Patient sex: M
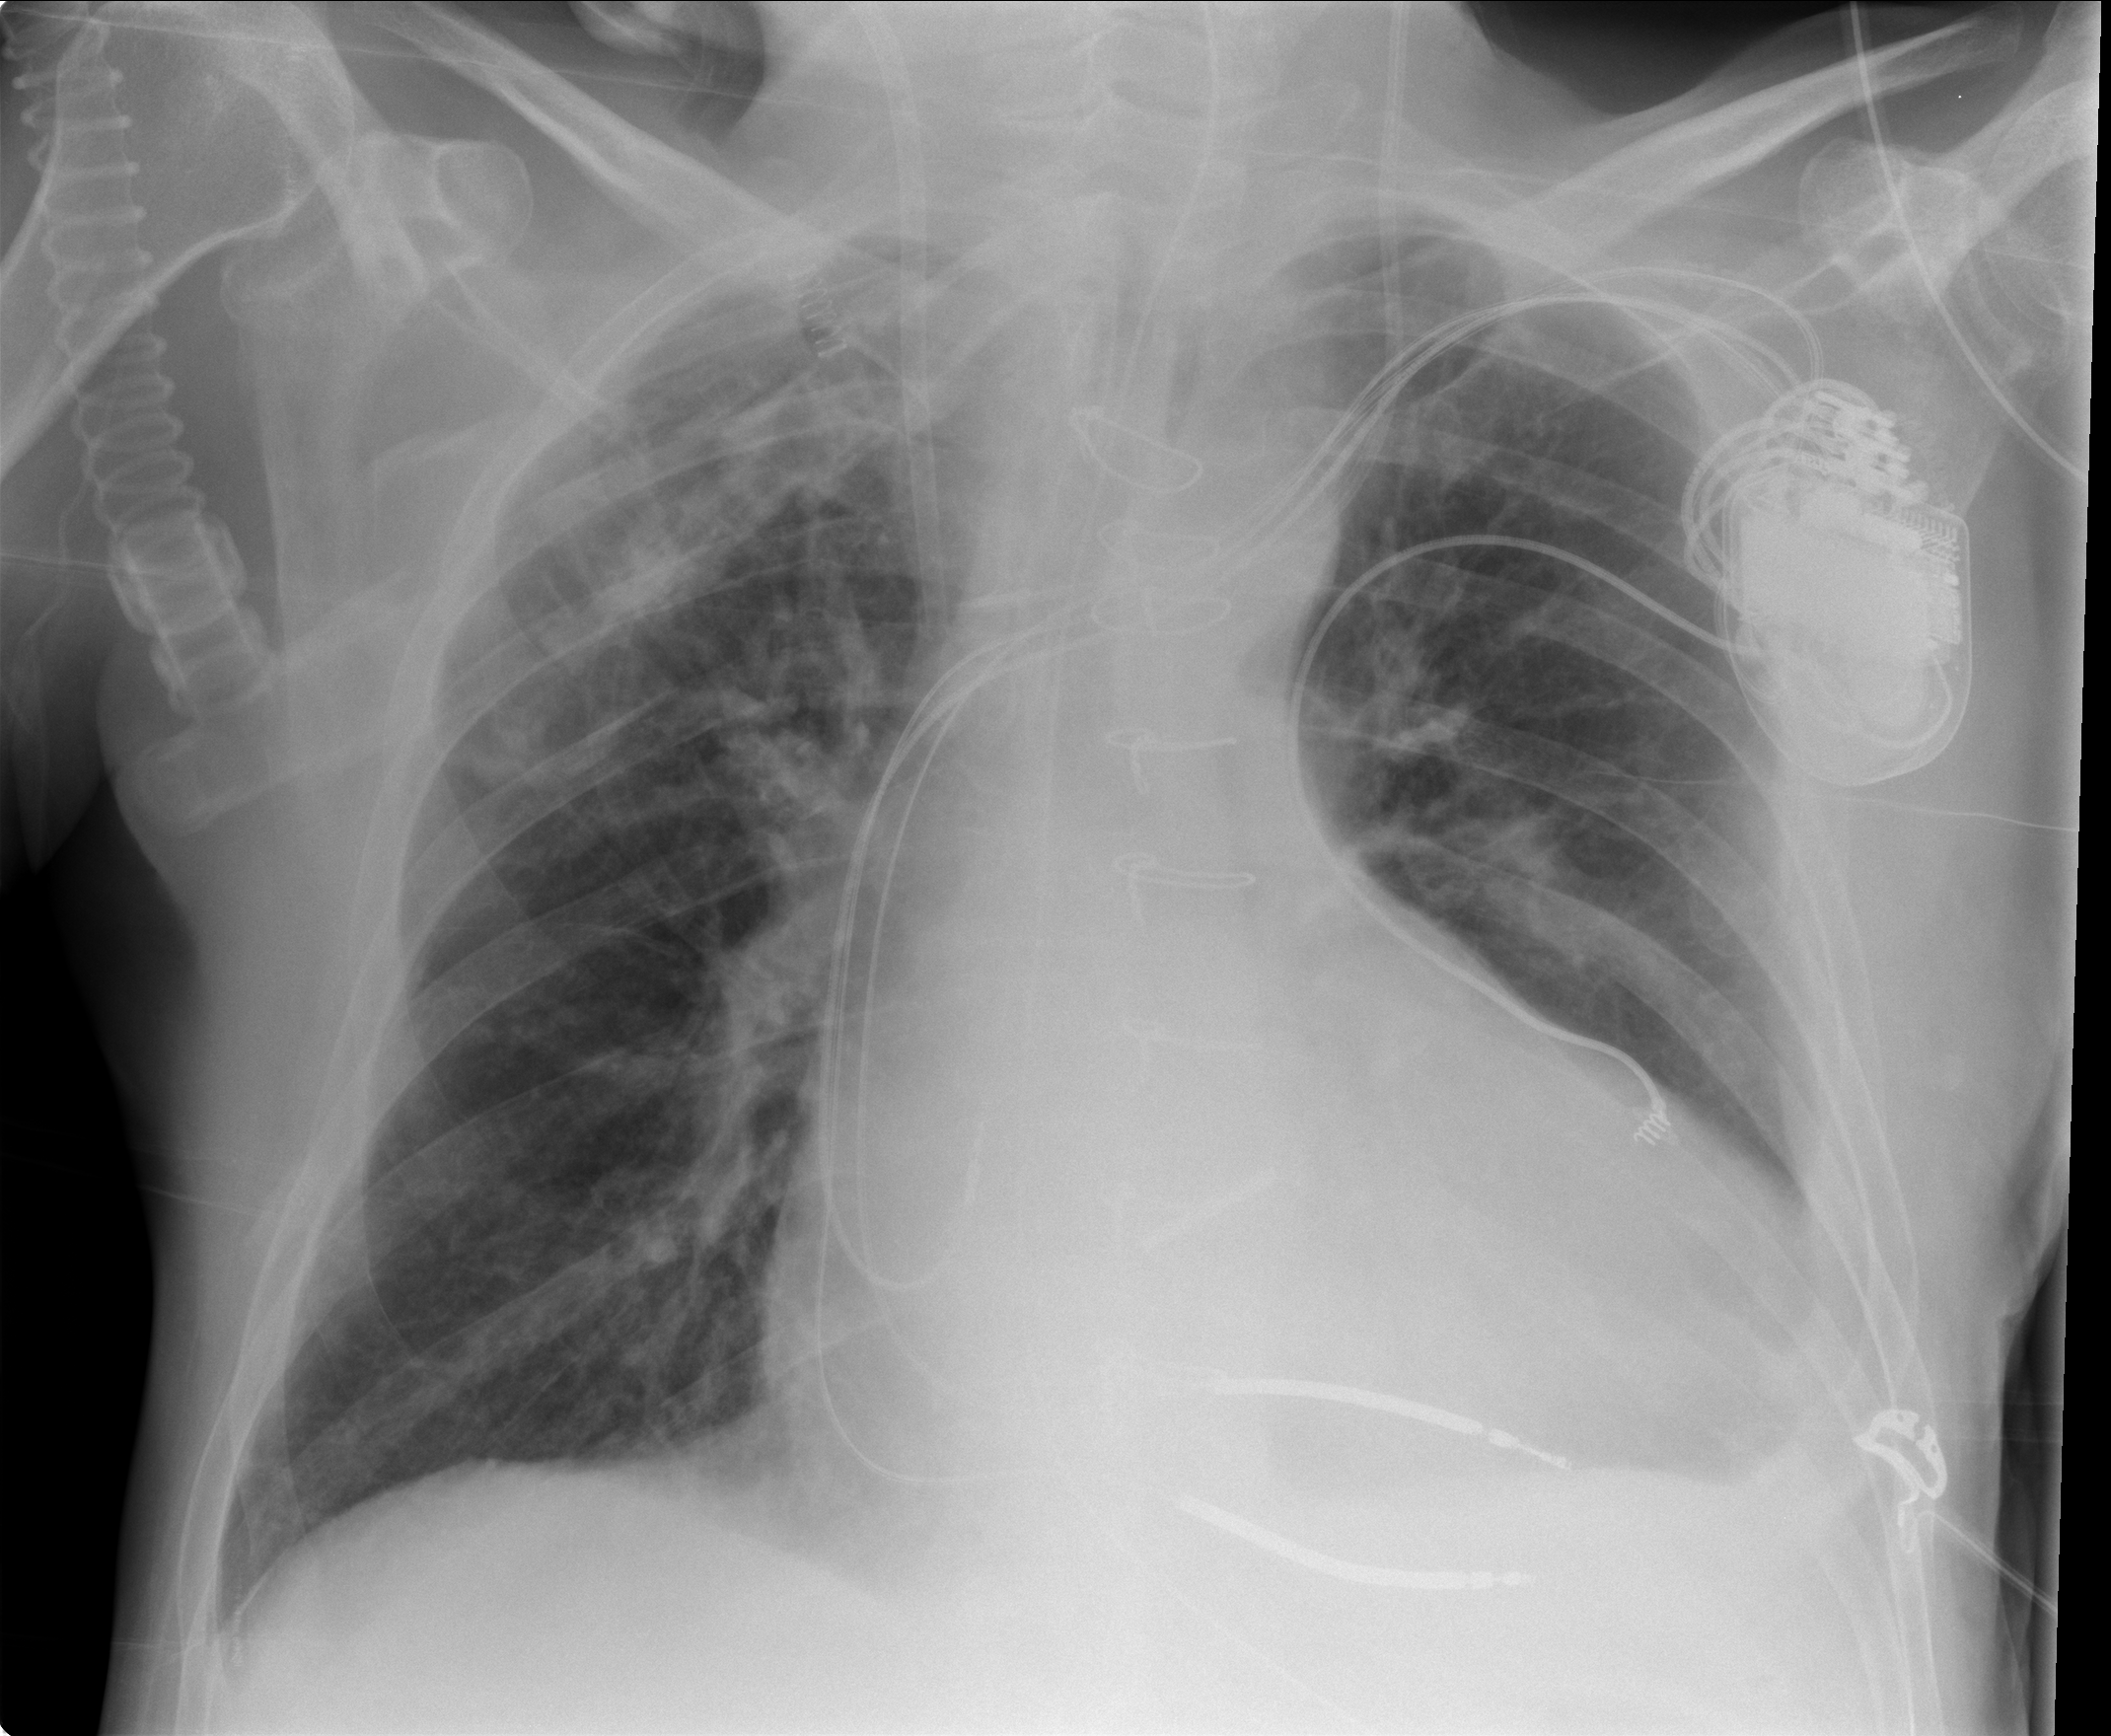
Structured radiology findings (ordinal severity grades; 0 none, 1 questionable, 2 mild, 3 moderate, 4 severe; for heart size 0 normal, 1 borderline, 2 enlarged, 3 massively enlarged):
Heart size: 2
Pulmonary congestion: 0
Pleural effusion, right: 0
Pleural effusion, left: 2
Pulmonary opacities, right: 1
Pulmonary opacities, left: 0
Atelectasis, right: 2
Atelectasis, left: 2